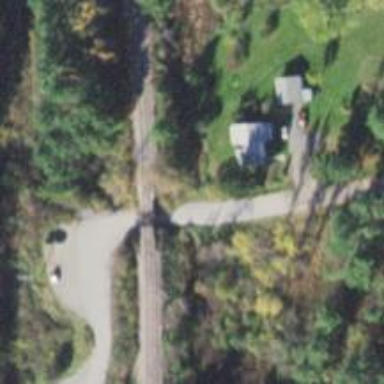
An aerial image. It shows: Bridge over railway line.